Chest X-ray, PA view. Patient: 21 years old, sex F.
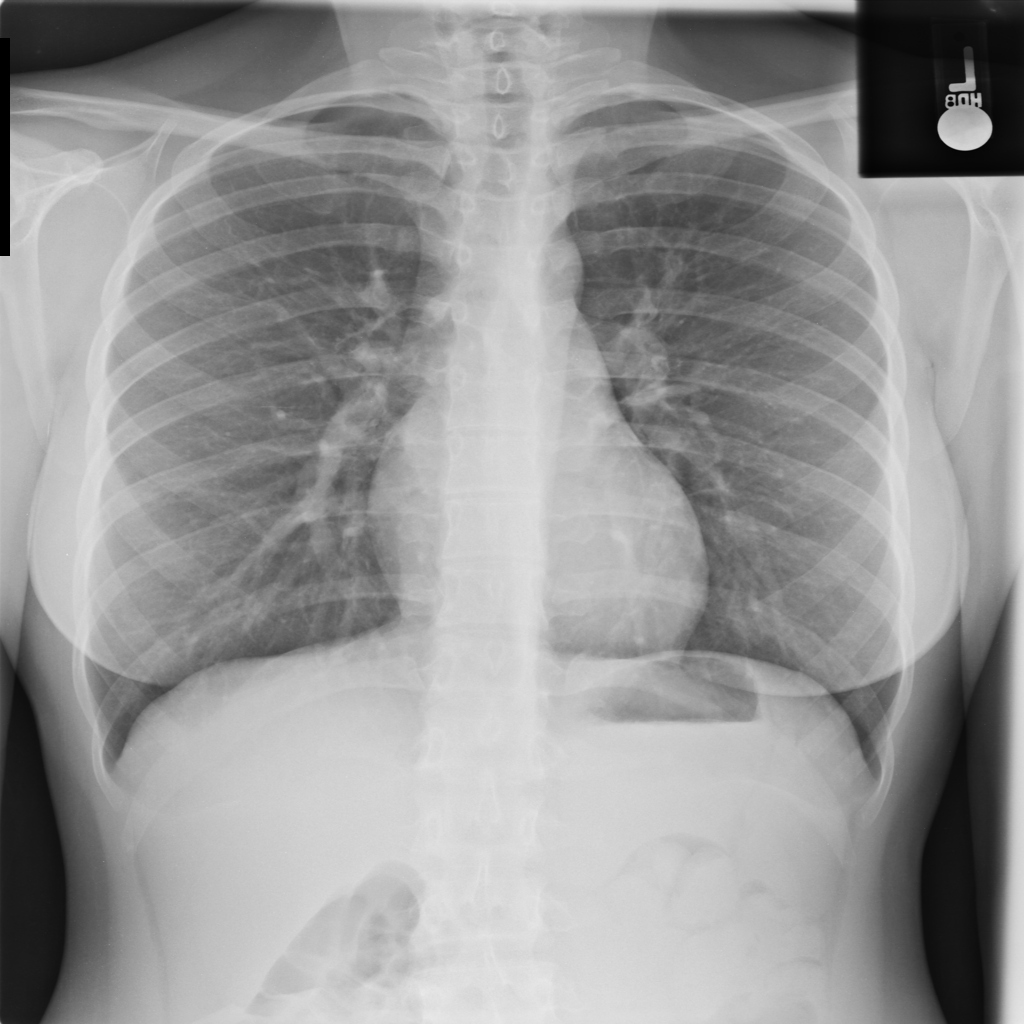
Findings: No Finding